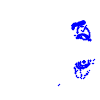
Particle: proton